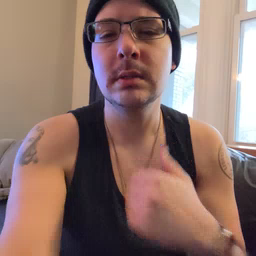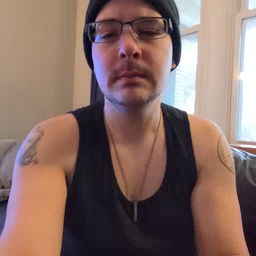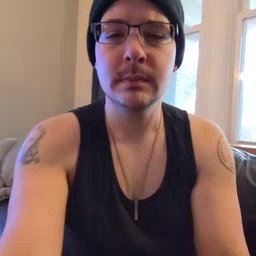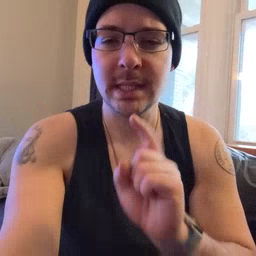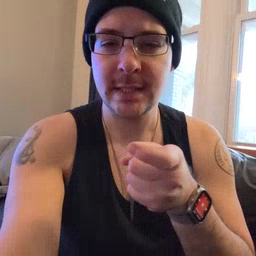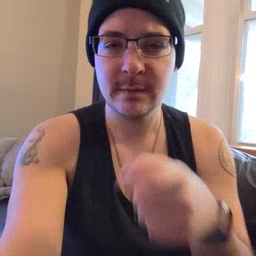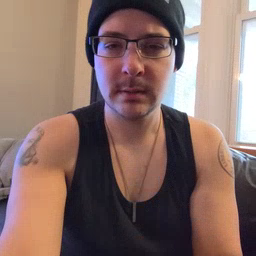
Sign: gift